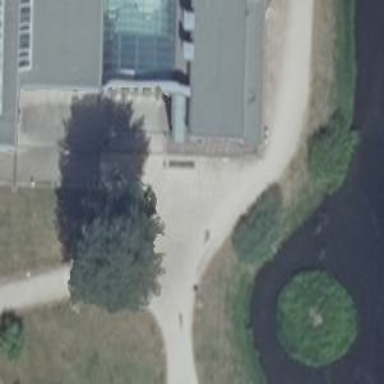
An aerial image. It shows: Café.